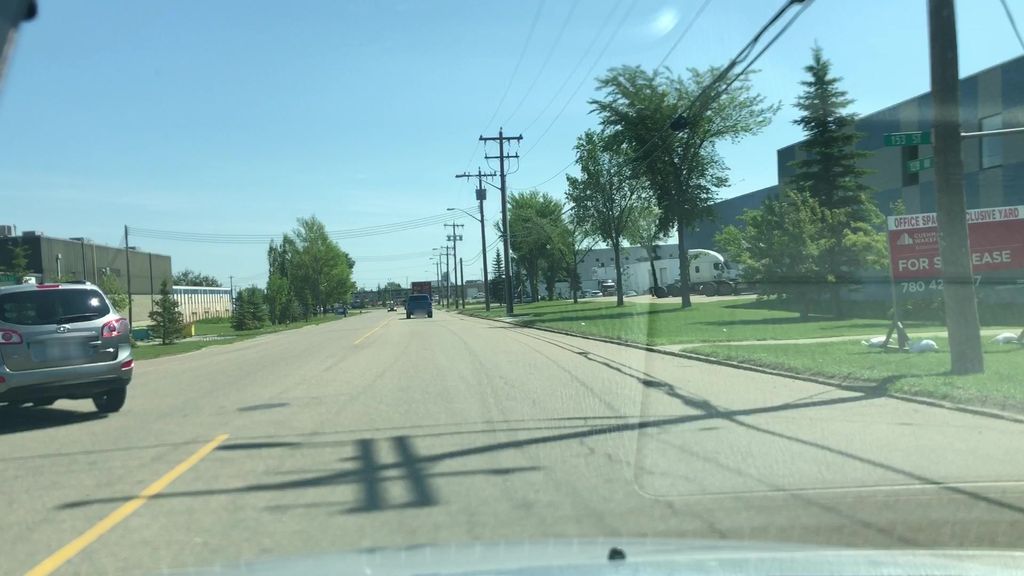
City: edmonton